Question: I need to obtain individual values from cells incrementally.
For example in a table called "T":

Can Matlab create a loop to yield the following?:
'''
T(1,1)
T(1,2)
T(1,3)
T(1,4)
'''
and so forth.
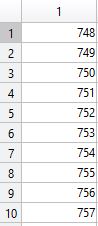
Answer: First of all the first parameter in MATLAB equals the row, the second the column. So following your picture you would want to extract a complete column. Then you have to loop over your first parameter and keep the 2nd constant.
So not sure if this is really what you want but:
'''
for k = 1:size(T,1)
T(k,1)
end
'''
would write all elements in column 1 row after row. This is because 'size(T,1)' returns the No. of rows in your Table. So by looping over all rows you return one column. Easier with the same result would be:
'''
T(:,1)
'''
which would return the whole first column.
If you don't want them to be displayed but to use them as entries for another variable use:
'''
new_T = T(:,1);
'''
The ';' makes sure that the command isn't displayed on the console. And the 'new_T' would have all entries from column 1.
Another example:
'''
new_T2 = T(1:500, 4);
'''
This would result in the first 500 elements from column 4.
Hopefully this solves your question, if not please explain your question more detailed.